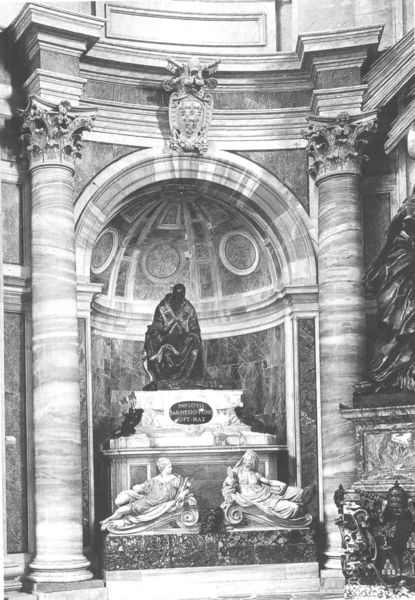
Titel: Grabmal von Papst Paul III. Farnese
Künstler: Guglielmo della Porta
Standort: Rom, S. Pietro (EU - I - Latium)
Schlagwörter: marmor, säule, säulen, zeichnung, alt, stein, kirche, figur, engel, figuren, inschrift, nische, stich, altar, kapitelle, skulpturen, grab, mausoleum, grabmal, nishe